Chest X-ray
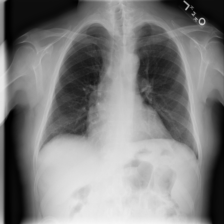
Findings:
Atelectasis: negative
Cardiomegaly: negative
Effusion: negative
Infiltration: negative
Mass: negative
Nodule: negative
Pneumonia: negative
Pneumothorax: negative
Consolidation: negative
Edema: negative
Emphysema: negative
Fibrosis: negative
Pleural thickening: negative
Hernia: negative